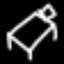
Label: bed